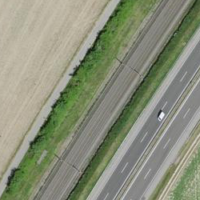
EUNIS habitat code: 57
Species observed at this site:
Corvus corone
Columba palumbus